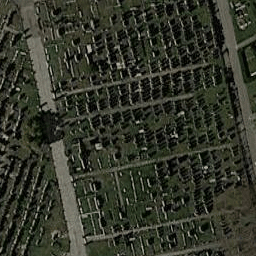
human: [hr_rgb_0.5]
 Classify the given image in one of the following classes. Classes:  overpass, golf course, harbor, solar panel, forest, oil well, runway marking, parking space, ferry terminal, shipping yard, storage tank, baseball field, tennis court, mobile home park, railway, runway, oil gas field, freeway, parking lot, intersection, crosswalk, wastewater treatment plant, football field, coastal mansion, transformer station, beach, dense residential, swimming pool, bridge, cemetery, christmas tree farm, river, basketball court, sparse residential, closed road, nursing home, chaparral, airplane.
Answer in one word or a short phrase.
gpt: cemetery